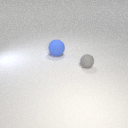
small gray rubber sphere in front of large blue rubber sphere